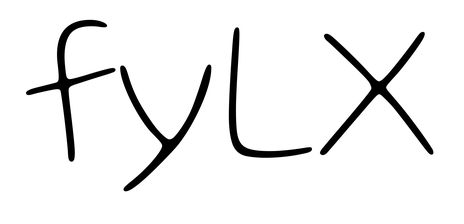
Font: Gluten_Thin